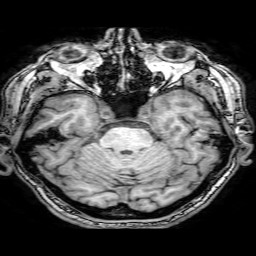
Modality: T1w
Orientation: coronal
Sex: male
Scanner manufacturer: philips
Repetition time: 0.008293 s
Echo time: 0.00387 s